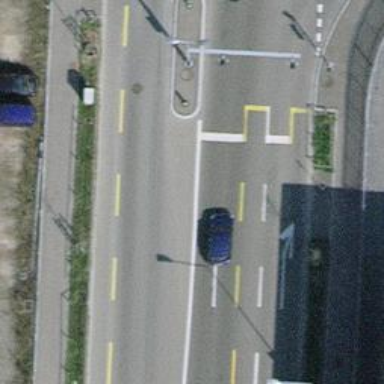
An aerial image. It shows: Primary highway with asphalt surface. There is separate sidewalk and advisory cycle lane.